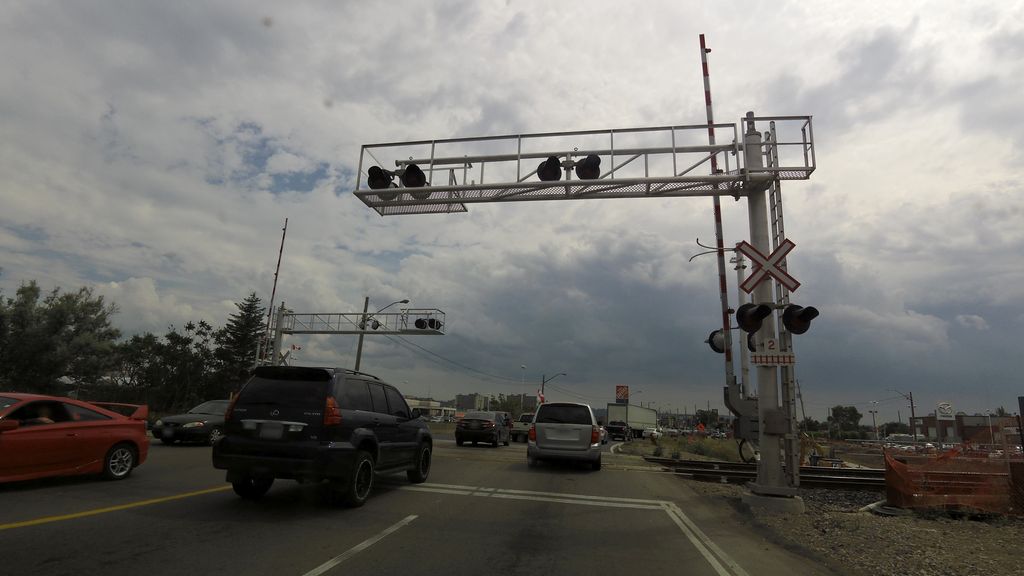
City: hamilton